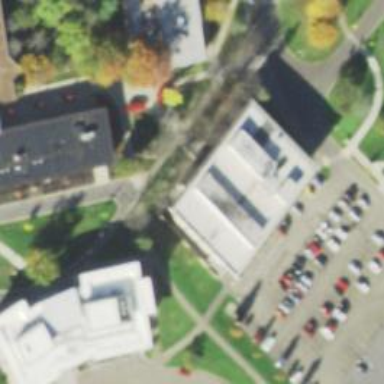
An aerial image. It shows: College building.